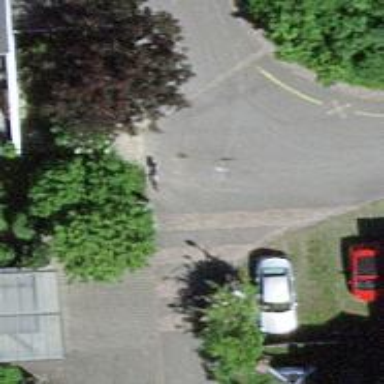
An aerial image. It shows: Driveway leading to service road.